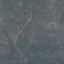
Land use / land cover: HerbaceousVegetation